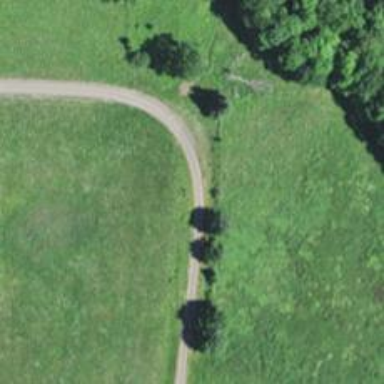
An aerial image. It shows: Driveway for service vehicles.